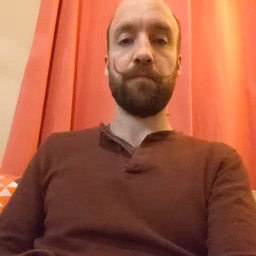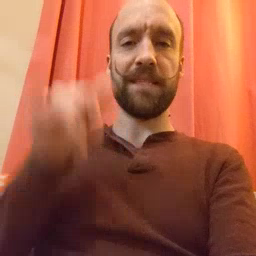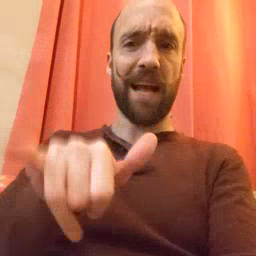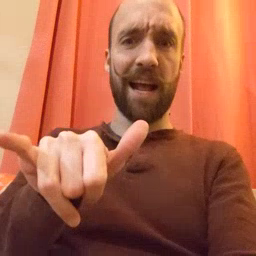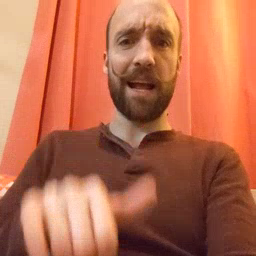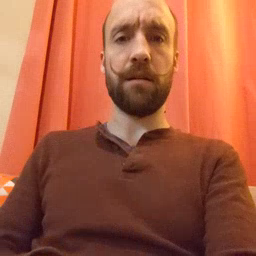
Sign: stay